Question: The most recent version of Firefox has messed up our internal wiki layout so that the left bar menus are displayed below the content on all pages now.
I've tried using multiple resolutions and window sizes and the problem persists so that doesn't appear to be the issue.
There are no problems with Chrome or IE however.
A screenshot of the problem is attached here for you to see.
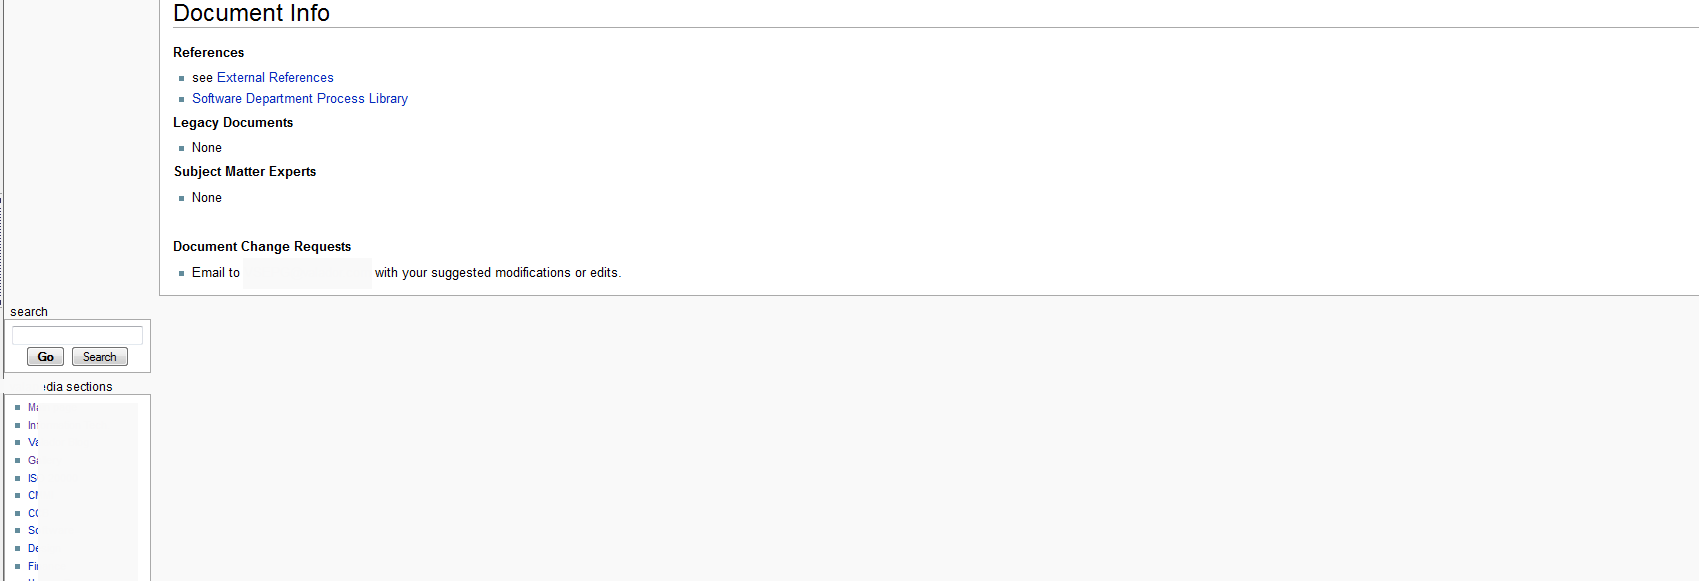
Answer: You're using an old MediaWiki version. It does UA sniffing and sends different code to different browsers, relying on bugs in some of the browsers to make the code sent to them render correctly.
Firefox 9 removed a nonstandard property that only Gecko used to implement. MediaWiki was using that property to decide that the rendering engine was Gecko. With it gone, MediaWiki now decides that you're using kthml and sends CSS rules tailored to khtml bugs... but Gecko happens to not have those bugs. So the rendering ends up wrong.
Your options are to either update to MediaWiki 1.16 or newer (which you should do anyway, because your version is not getting security fixes anymore!) or wait for Firefox 10 to come out, because chances are that will restore the nonstandard property because too many sites were sniffing for it.
See also <URL> for more info.